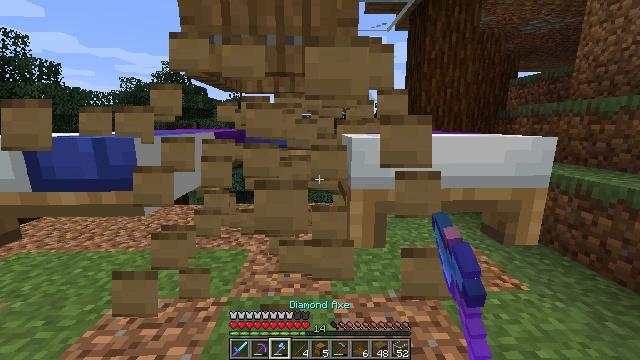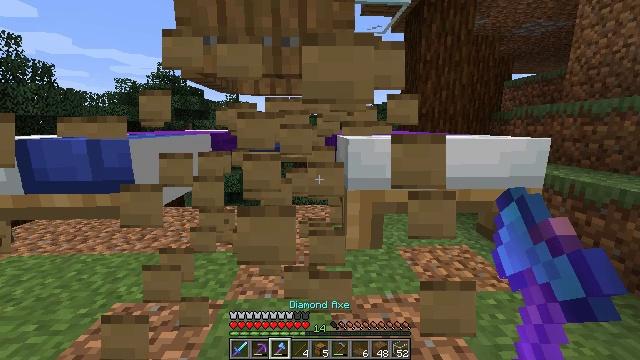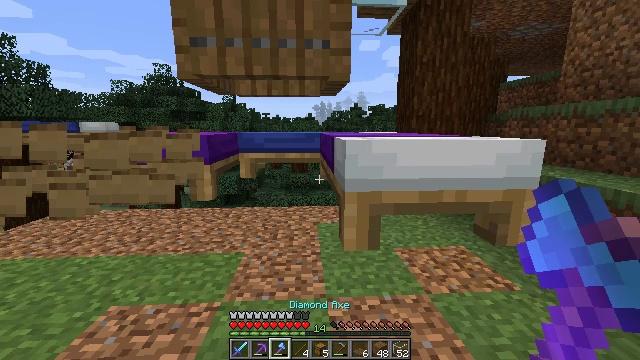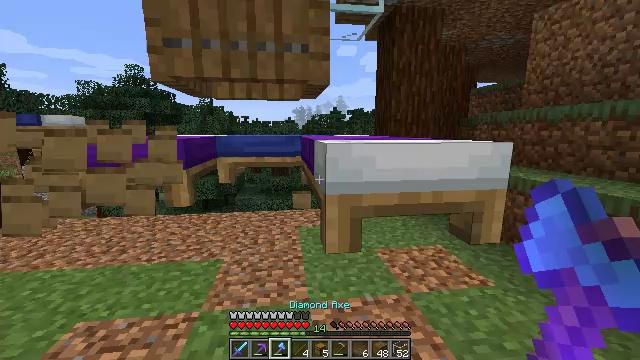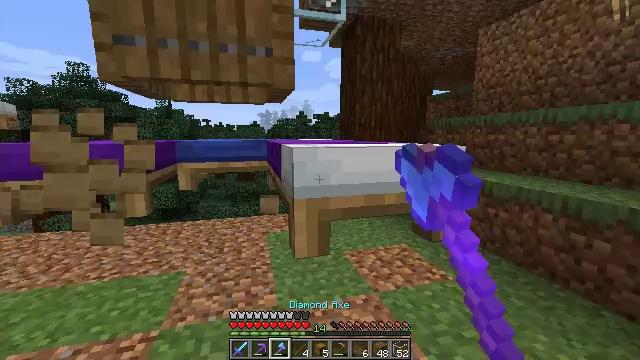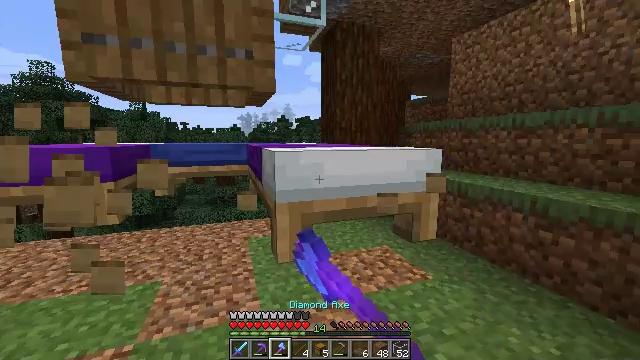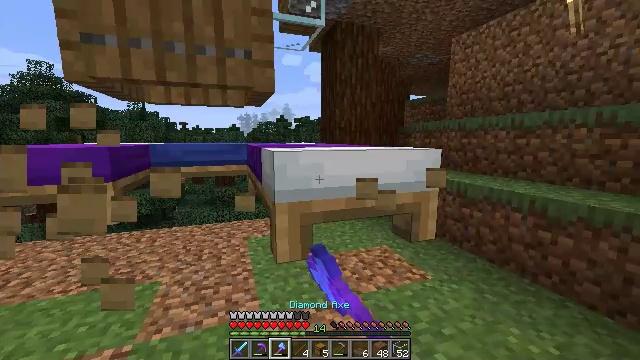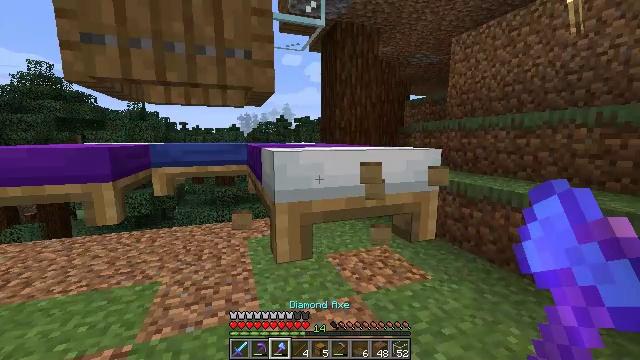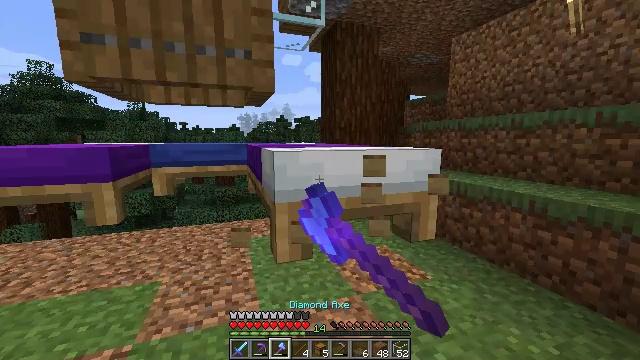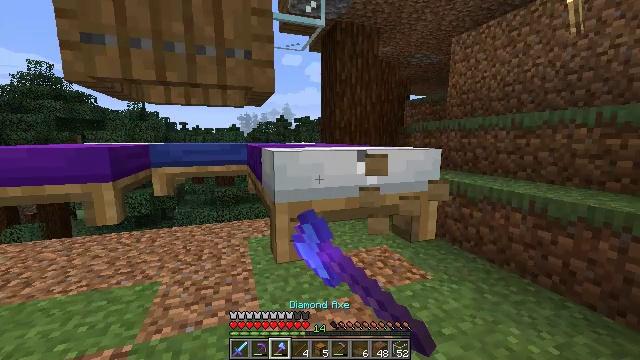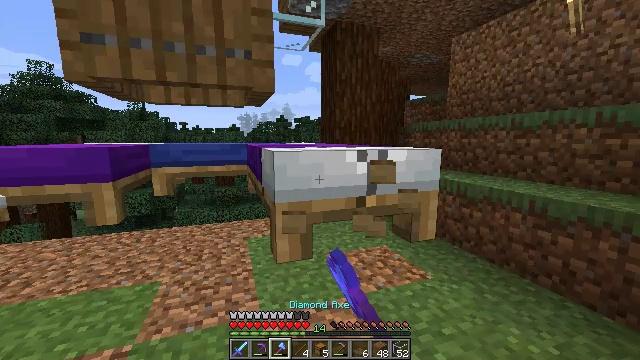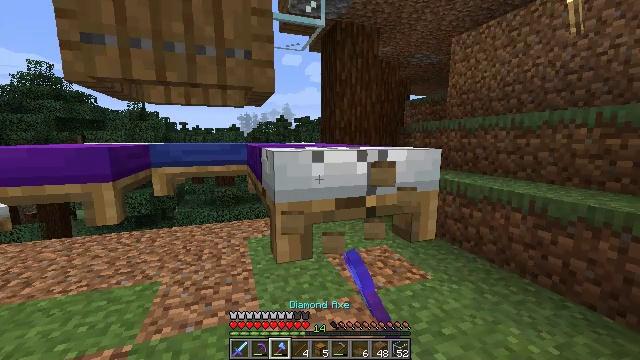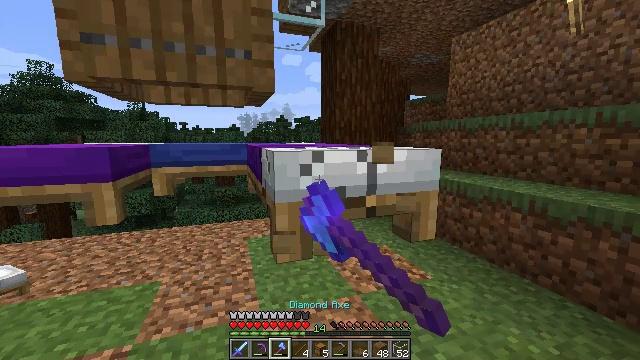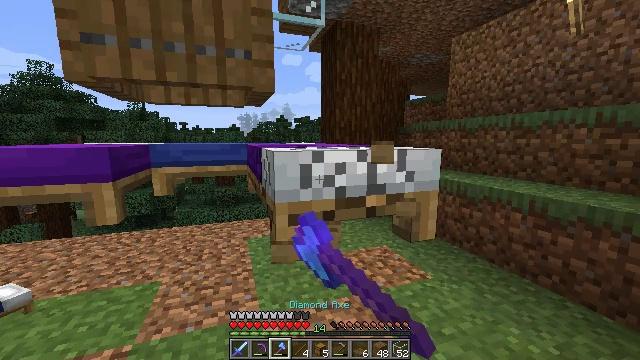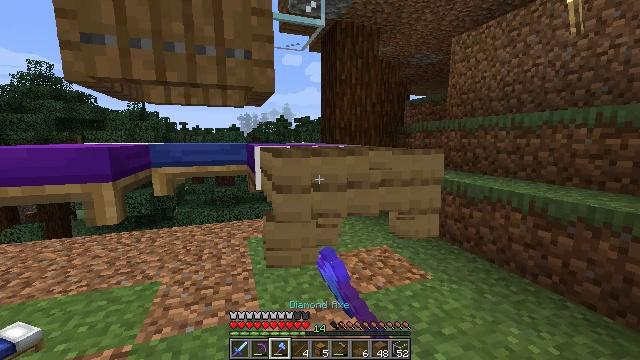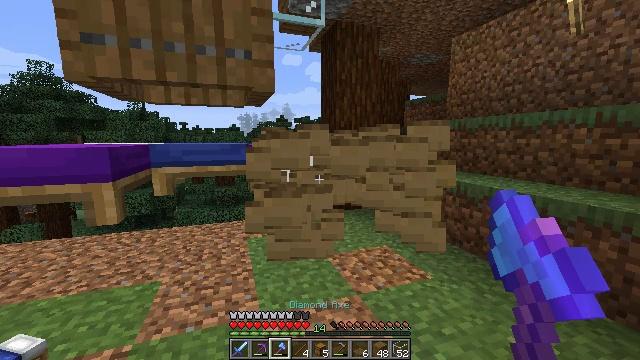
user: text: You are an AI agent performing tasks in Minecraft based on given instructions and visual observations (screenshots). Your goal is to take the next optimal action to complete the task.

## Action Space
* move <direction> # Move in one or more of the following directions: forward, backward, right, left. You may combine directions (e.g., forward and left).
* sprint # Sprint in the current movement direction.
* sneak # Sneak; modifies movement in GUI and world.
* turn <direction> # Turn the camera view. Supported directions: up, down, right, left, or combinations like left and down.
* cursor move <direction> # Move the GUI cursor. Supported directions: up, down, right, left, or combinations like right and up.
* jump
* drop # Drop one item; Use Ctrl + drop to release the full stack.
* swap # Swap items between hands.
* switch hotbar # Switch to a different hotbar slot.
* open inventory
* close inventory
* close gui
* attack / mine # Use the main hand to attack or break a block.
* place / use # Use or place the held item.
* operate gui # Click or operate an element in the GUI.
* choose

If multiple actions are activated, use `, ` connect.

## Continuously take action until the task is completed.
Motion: motion action
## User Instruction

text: Disassemble the purple bed for relocation.
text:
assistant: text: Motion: attack / mine
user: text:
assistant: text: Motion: attack / mine
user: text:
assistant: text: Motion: turn right, attack / mine
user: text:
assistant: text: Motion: turn right, attack / mine
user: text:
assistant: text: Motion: turn right, attack / mine
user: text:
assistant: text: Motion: attack / mine
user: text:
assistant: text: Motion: attack / mine
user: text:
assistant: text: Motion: attack / mine
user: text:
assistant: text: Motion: attack / mine
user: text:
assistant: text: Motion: attack / mine
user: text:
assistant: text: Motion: attack / mine
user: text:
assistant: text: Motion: attack / mine
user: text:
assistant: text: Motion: attack / mine
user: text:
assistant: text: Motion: attack / mine
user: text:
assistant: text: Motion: attack / mine
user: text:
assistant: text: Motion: attack / mine
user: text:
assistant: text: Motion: turn left, attack / mine
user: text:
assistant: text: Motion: turn left and down, attack / mine
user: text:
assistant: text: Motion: turn left, attack / mine
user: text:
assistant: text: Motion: turn left, attack / mine
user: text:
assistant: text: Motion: turn left and up, attack / mine
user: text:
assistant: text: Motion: turn left and up, attack / mine
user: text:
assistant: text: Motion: attack / mine
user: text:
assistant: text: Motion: attack / mine
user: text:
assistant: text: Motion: turn right and up, attack / mine
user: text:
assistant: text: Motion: turn right and up, attack / mine
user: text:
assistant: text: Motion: attack / mine
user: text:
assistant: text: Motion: attack / mine
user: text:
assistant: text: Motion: attack / mine
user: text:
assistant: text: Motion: move forward, attack / mine